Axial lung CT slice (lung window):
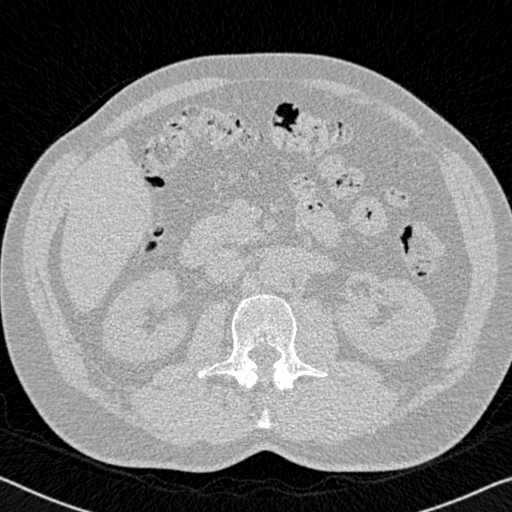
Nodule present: no